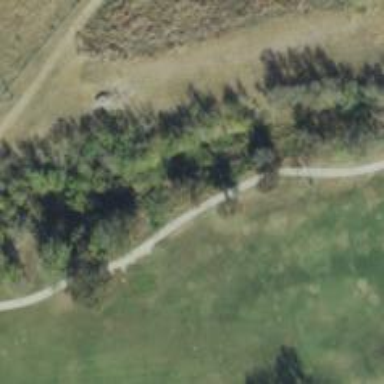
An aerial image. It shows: Path for golf carts.